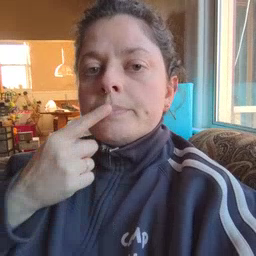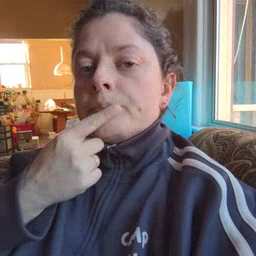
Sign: lips